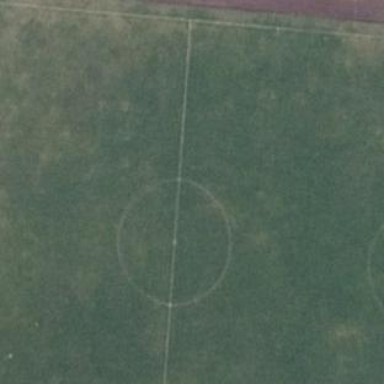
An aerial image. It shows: Soccer pitch for leisure land activities.